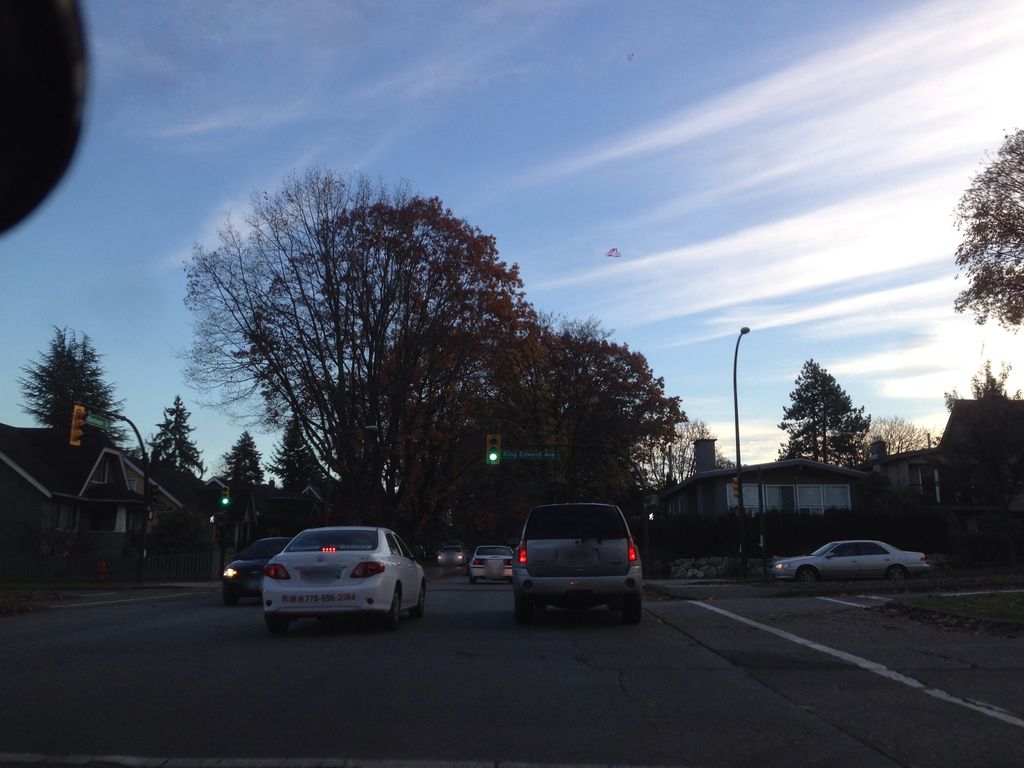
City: vancouver